Question: I can't find the solution, how to implement this:

I mean buttons Previous and Next.
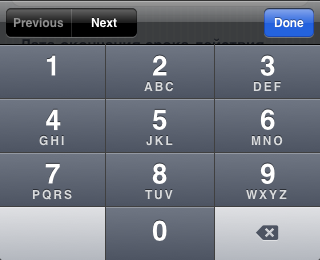
Answer: Try a 'UISegmentedControl'. :)